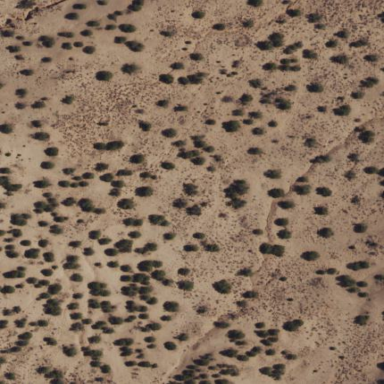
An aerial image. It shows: Patch of scrub vegetation.